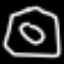
Label: donut